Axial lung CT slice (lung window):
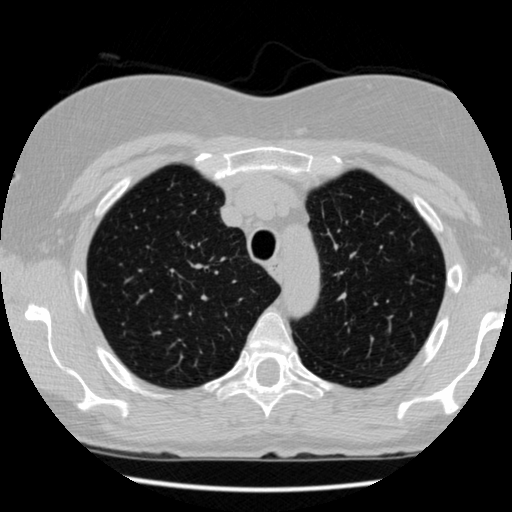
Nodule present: no